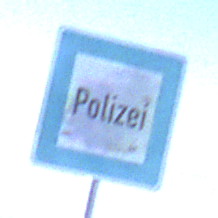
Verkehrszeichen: Polizei
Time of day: MorningAfternoon
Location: Outdoor (Nature)
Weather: PartlyCloudy
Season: NotSpecified
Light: Natural